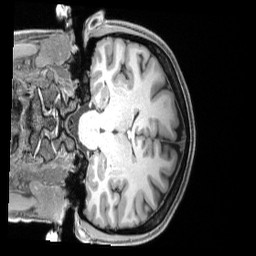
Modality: T1w
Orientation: coronal
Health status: healthy
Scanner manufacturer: siemens
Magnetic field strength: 3 T
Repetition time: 2.4 s
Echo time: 0.00222 s